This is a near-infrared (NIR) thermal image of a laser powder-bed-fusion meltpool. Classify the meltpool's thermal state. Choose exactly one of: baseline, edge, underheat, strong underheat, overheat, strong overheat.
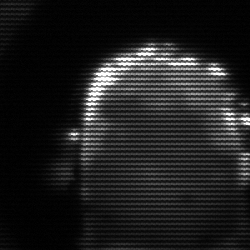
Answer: baseline